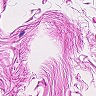
Metastatic tissue present: no